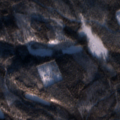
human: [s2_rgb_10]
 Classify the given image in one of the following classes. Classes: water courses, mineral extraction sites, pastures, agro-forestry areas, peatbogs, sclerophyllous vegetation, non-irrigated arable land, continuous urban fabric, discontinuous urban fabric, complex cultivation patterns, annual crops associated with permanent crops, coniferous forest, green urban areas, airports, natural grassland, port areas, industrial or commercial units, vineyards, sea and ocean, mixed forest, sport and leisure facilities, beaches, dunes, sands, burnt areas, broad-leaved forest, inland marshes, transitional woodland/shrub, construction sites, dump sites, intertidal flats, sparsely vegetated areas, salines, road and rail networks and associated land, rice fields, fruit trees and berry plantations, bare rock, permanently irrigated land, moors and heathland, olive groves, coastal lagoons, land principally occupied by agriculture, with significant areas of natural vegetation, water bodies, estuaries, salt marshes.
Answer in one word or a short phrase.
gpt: coniferous forest, mixed forest